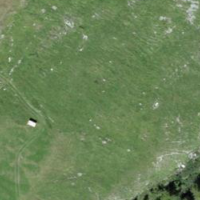
EUNIS habitat code: 26
Species observed at this site:
Melitaea didyma
Erebia alberganus